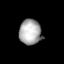
Tissue: lung
Cell type: T cells
Senescence score: 0.2394
Nuclear area (px): 555
Mean DAPI intensity: 169.598